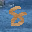
Label: 8